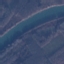
Label: River